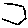
Label: hexagon